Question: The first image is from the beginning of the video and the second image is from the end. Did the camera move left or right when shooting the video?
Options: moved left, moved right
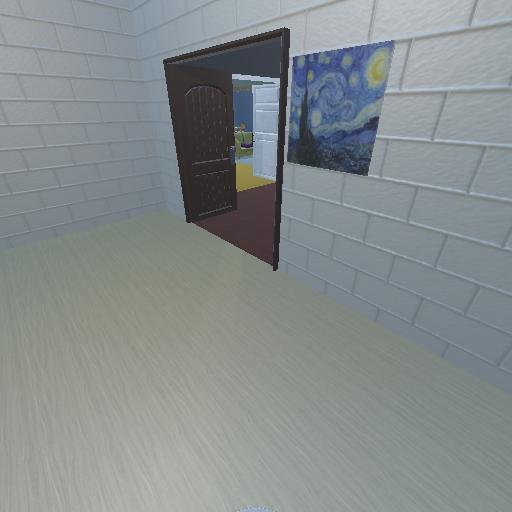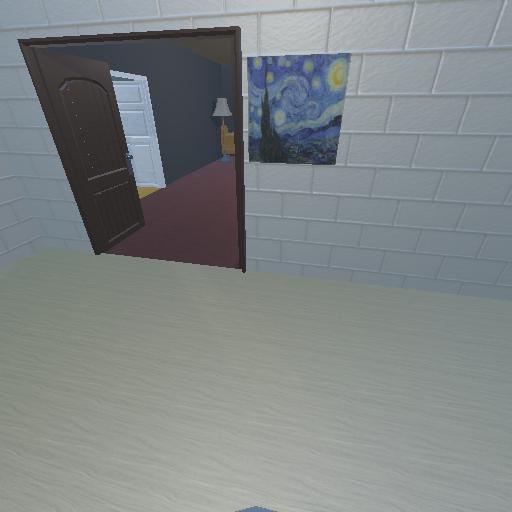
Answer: moved left